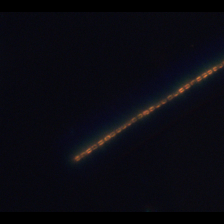
Taxon: Chaetoceros
Group: Diatoms